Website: home-depot
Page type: delivery-shipping
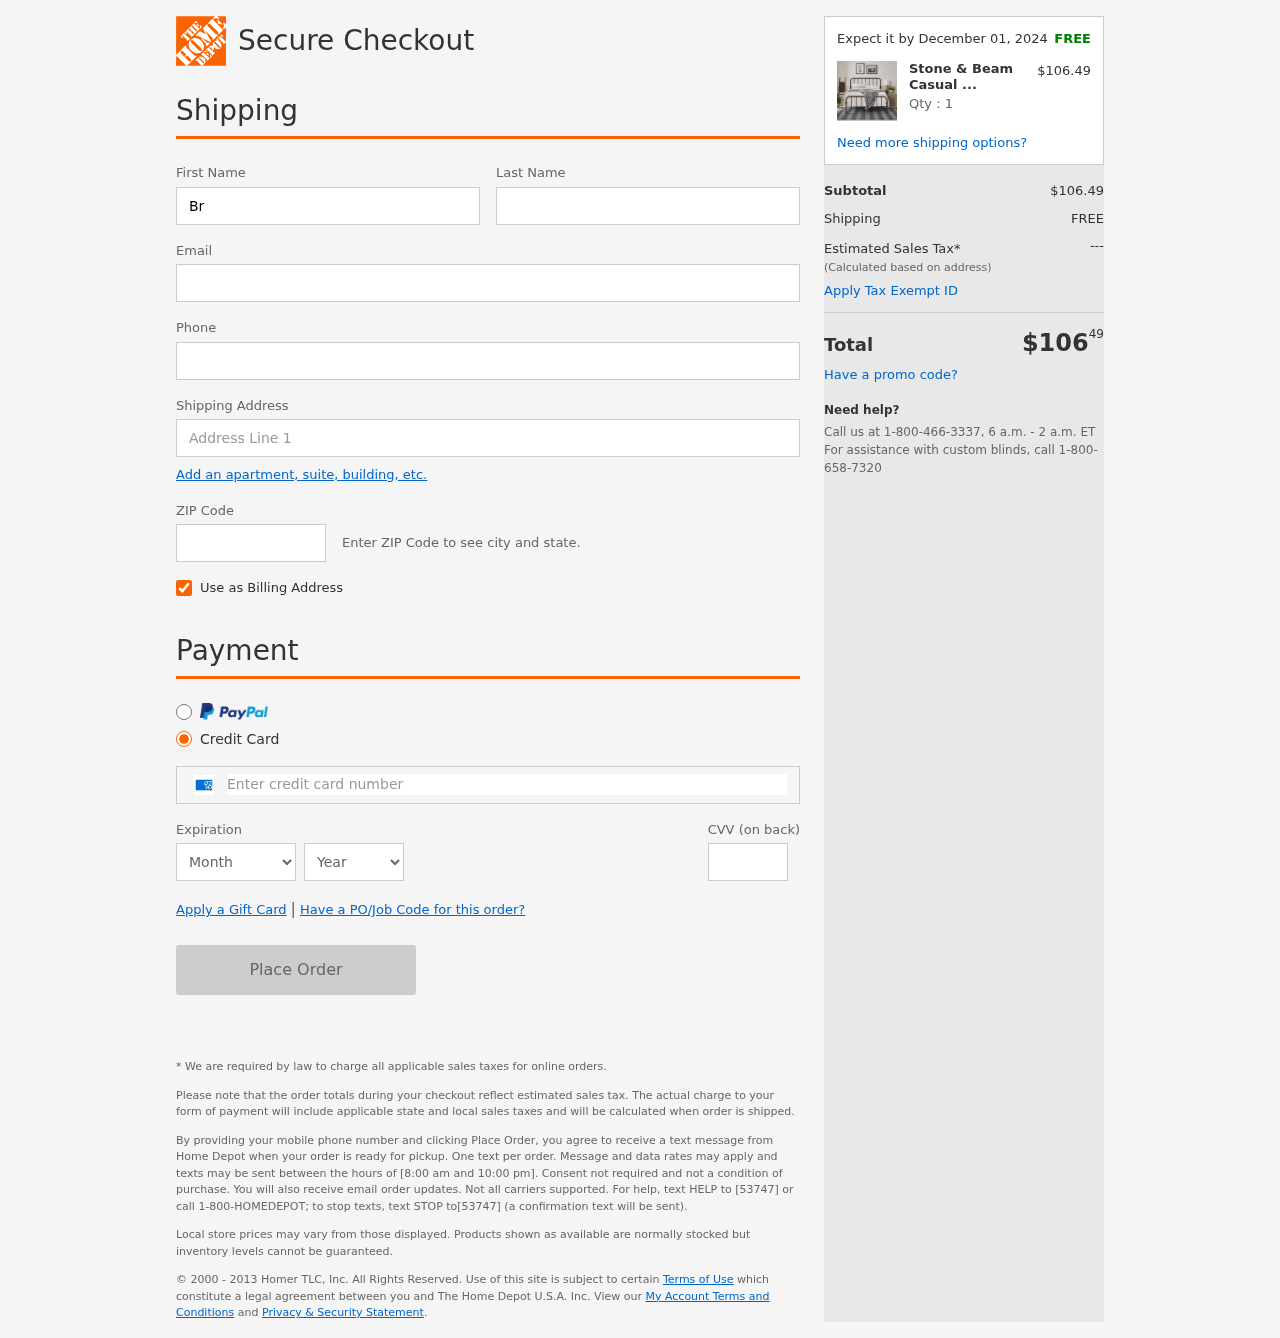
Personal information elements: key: PII_CARD_CVV
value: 5387
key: PII_CARD_EXPIRY_MONTH
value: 06
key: PII_CARD_EXPIRY_YEAR
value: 30
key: PII_CARD_NUMBER
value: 3737 5029 2578 068
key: PII_EMAIL
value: bryan.diaz@hotmail.com
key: PII_FIRSTNAME
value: Bryan
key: PII_LASTNAME
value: Diaz
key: PII_PHONE
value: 5893875647
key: PII_POSTCODE
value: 38965
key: PII_STREET
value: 51115 Beverly Summit Suite 195
Product elements: key: PRODUCT1_NAME
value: Stone & Beam Casual Plaid Rug
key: PRODUCT1_PRICE
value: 106.49
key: PRODUCT1_QUANTITY
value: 1
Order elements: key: ORDER_DELIVERY_DATE
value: Expect it by December 01, 2024
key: ORDER_SUBTOTAL
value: $106.49
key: ORDER_SHIPPING_COST
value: FREE
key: ORDER_TOTAL
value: $10649